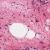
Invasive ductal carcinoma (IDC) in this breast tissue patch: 0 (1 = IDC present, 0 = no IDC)